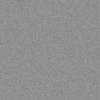
Label: dusty